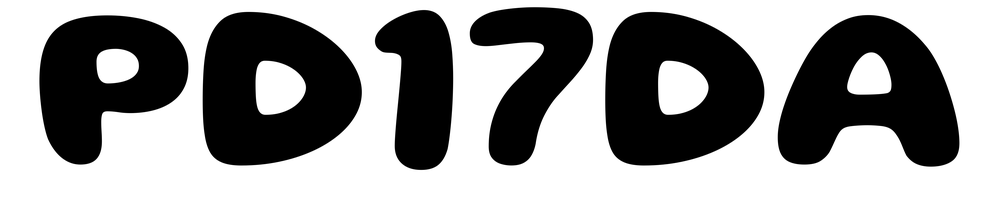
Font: Gluten_Bold